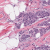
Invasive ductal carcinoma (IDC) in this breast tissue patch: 1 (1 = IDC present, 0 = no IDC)